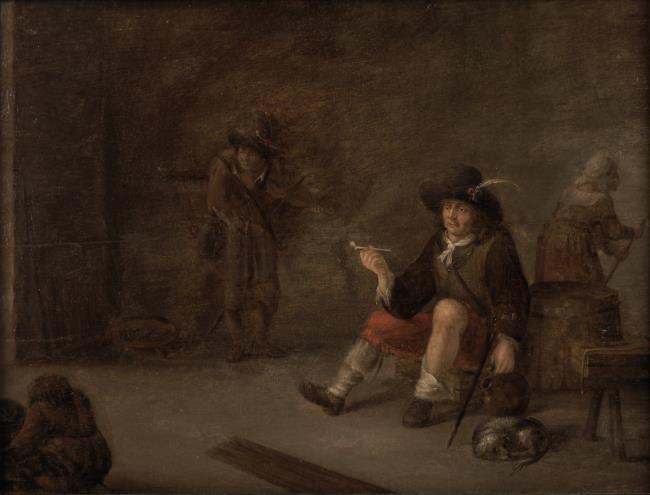
Title: Interior with a soldier smoking a pipe
Artist: Anoniem (Noordelijke Nederlanden (historische regio)) 18de eeuw
Latest date: 1700
Genre: painting
Iconography: Tobacco
Keywords: genre, interior view, soldier, smoking (activity), pipe, drinking, dog, violin, maidservant